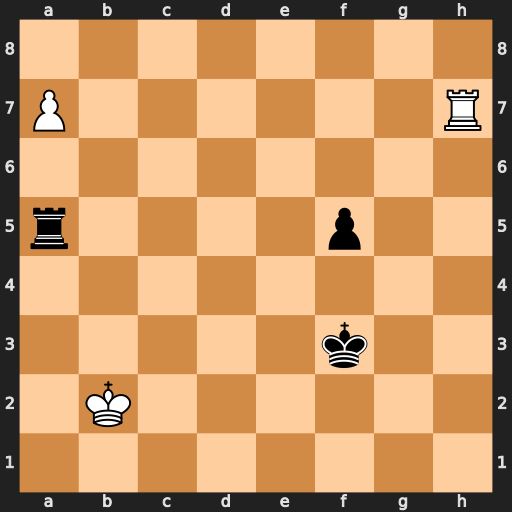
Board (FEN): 8/P6R/8/r4p2/8/5k2/1K6/8
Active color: w
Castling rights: -
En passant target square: -
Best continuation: Rh3+ Ke4 Ra3 Rxa7 Rxa7